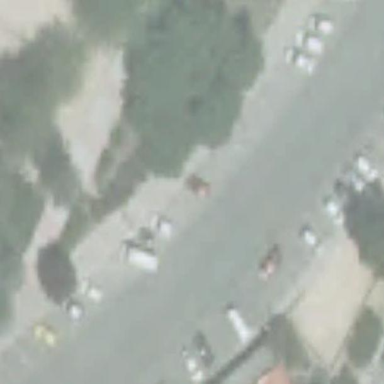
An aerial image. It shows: Parking area with surface.